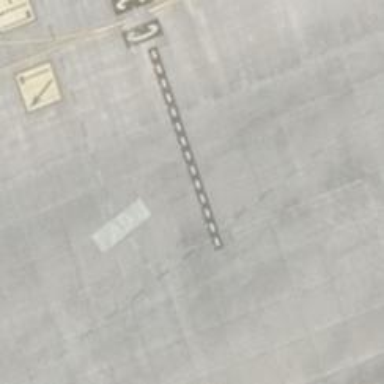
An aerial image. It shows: Taxiway at the airport with concrete surface.